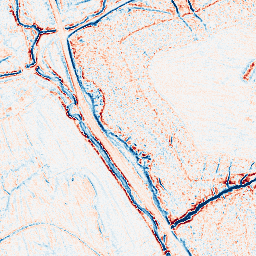
Category: edge_preserving
Decomposition family: anisotropic_diffusion
Decomposition parameters: iterations: 10
kappa: 30
gamma: 0.1
Upsampling method: quartic
Upsampling parameters: scale: 2
Upsampling scale: 2